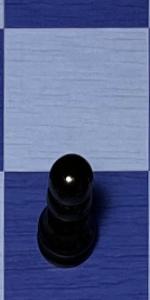
Label: Pawn_Black